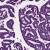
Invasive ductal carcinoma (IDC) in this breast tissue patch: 0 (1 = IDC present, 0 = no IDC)